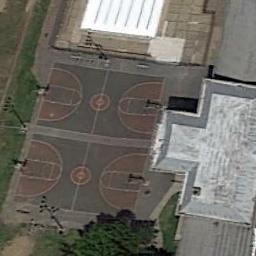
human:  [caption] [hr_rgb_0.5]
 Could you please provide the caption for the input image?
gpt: Two basketball courts on the lawn and a building beside .

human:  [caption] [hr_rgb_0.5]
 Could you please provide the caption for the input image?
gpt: There are two basketball courts between two buildings .

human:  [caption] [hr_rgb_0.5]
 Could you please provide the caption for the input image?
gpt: There are two identical basketball courts on the left .

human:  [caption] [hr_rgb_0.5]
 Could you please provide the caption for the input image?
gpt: Two basketball courts are neatly arrayed next to the building and some trees .

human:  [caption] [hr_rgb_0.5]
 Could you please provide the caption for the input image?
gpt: A house is next to two basketball courts .